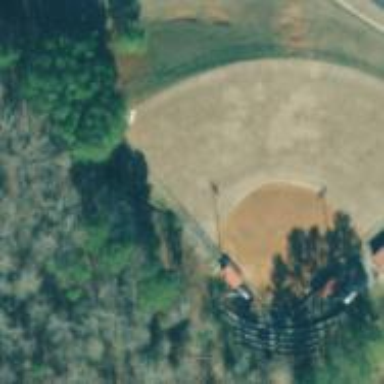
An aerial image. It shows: Softball pitch for leisure land activities.